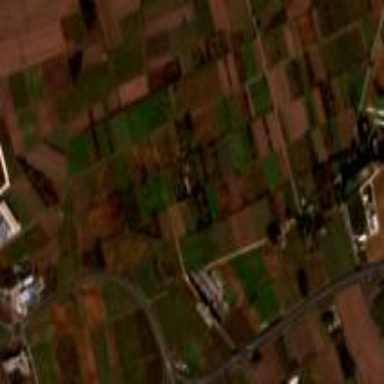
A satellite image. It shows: View of farmland.